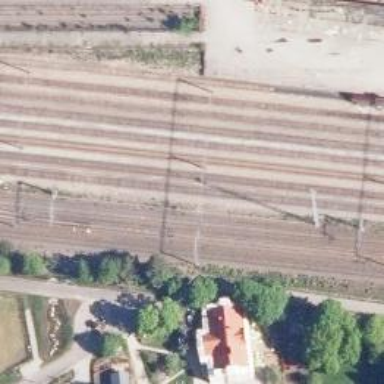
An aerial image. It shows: Railway with continuous electrified contact line.